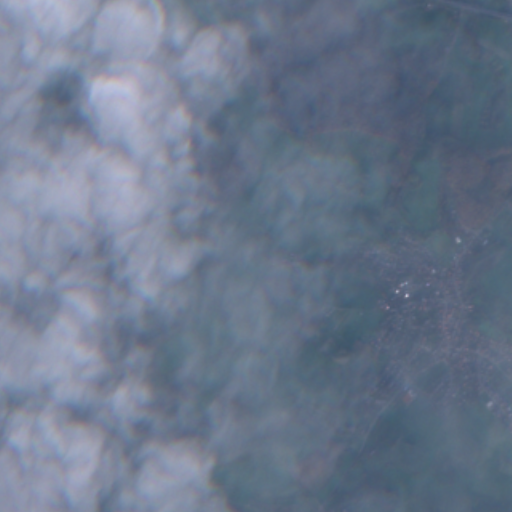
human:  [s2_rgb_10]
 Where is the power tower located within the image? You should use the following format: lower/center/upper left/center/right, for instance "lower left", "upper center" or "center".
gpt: The power tower is located in the lower left of the image.
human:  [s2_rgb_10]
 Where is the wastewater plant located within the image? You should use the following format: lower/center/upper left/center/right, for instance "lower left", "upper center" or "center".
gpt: The wastewater plant is located in the lower center of the image.
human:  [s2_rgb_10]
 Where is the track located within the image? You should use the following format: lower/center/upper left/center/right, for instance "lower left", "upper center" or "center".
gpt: There is no track in the image.